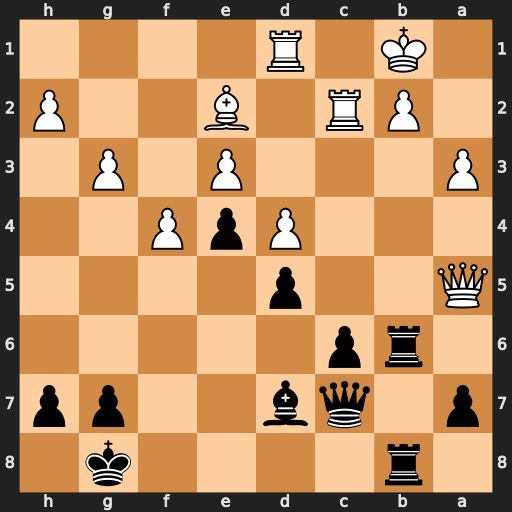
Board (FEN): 1r4k1/p1qb2pp/1rp5/Q2p4/3PpP2/P3P1P1/1PR1B2P/1K1R4
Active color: b
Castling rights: -
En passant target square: -
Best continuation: Rxb2+ Rxb2 Rxb2+ Kxb2 Qxa5